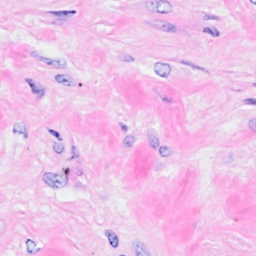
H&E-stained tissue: Breast